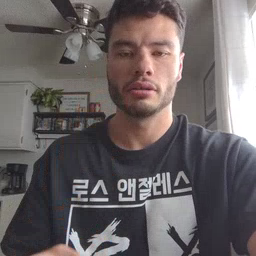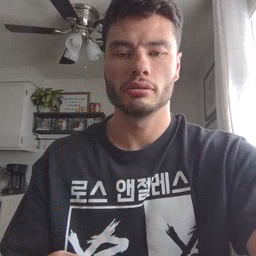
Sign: cry